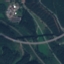
Label: Highway